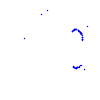
Particle: pion